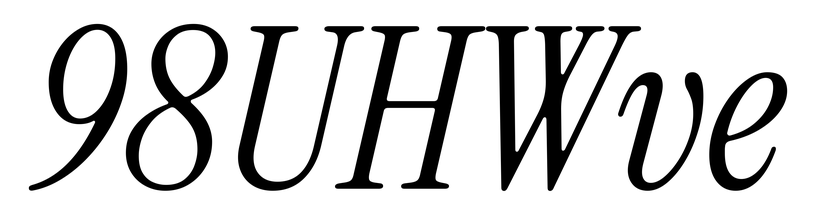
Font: InstrumentSerif-Italic